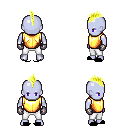
a pixel art fantasy rpg character, male body template, dark elf, purple skin, gold chest armor, white pants, gold mohawk hairstyle, metal gloves, black slippers, four views (front, back, left, right), 2x2 character sprite sheet, small pixel art, hard edges, no anti-aliasing